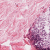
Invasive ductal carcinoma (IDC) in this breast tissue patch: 0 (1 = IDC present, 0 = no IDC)